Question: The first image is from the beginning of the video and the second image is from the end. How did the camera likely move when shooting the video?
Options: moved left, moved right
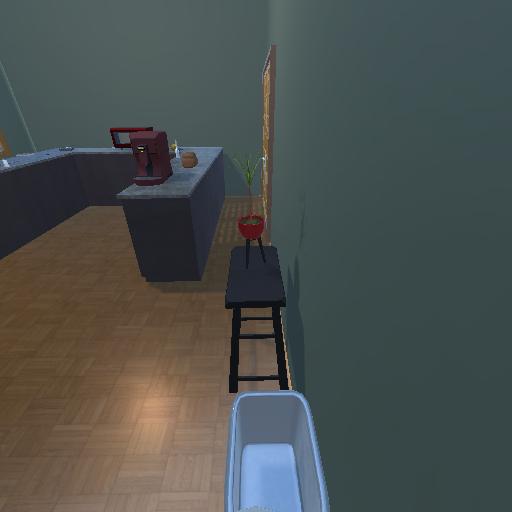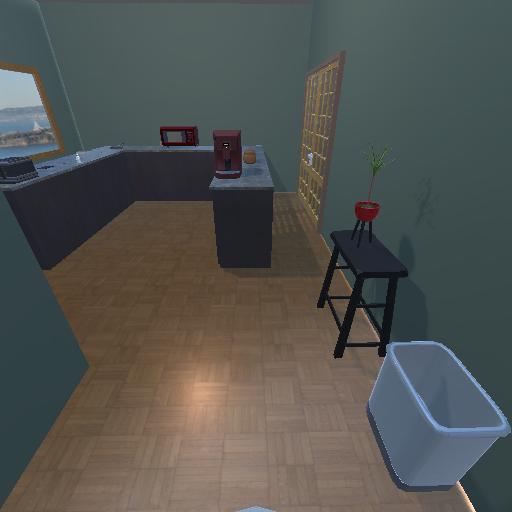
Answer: moved left